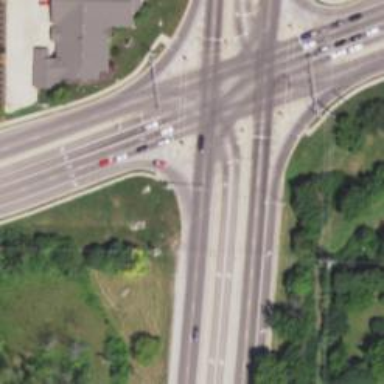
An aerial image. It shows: Road marking featuring gore chevron.